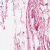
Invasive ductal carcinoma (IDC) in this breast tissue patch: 0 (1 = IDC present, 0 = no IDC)